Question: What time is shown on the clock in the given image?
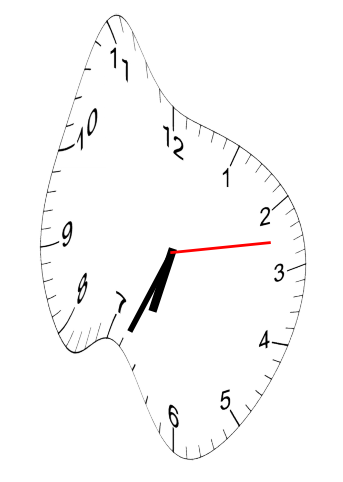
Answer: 06:34:13